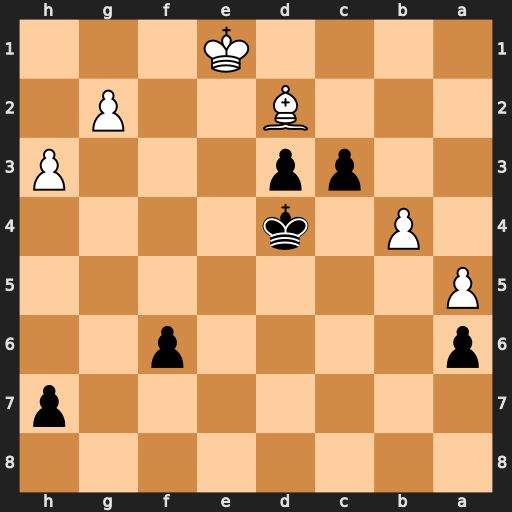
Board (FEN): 8/7p/p4p2/P7/1P1k4/2pp3P/3B2P1/4K3
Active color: b
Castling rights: -
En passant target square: -
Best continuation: cxd2+ Kxd2 Kc4 b5 Kxb5